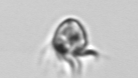
Label: Ciliophora